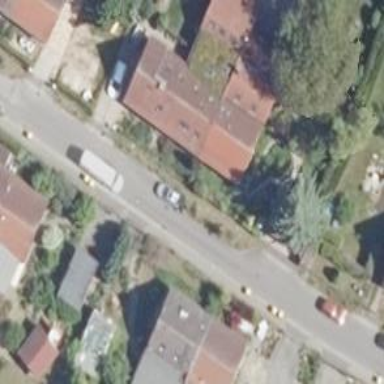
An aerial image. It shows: Choker on the right side for traffic calming.